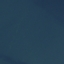
Land use / land cover class: SeaLake